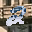
Label: 2